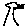
Label: tree